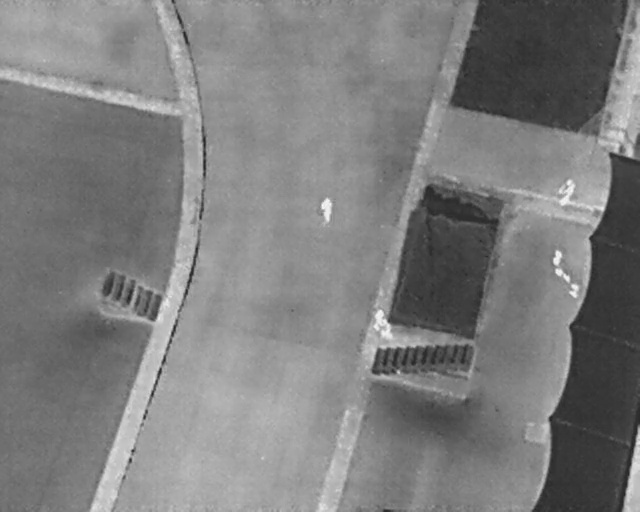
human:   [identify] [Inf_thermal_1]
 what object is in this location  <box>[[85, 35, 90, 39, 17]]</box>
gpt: <ref>1 large person at the right</ref>